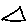
Label: triangle